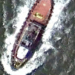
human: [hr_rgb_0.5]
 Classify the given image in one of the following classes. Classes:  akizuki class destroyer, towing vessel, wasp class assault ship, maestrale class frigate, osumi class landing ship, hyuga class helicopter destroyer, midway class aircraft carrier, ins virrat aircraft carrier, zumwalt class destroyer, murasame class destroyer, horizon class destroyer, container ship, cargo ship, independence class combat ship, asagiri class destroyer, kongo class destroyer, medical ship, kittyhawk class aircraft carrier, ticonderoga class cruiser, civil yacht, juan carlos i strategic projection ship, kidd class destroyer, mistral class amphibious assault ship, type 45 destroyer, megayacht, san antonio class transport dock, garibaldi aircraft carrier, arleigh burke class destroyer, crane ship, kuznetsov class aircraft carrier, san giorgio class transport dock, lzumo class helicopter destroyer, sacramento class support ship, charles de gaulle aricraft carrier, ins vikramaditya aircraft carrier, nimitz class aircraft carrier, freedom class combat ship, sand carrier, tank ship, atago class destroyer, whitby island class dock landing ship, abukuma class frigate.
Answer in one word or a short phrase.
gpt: Towing vessel